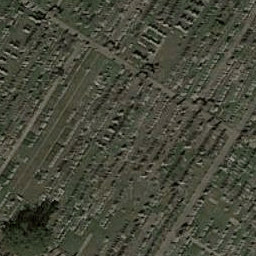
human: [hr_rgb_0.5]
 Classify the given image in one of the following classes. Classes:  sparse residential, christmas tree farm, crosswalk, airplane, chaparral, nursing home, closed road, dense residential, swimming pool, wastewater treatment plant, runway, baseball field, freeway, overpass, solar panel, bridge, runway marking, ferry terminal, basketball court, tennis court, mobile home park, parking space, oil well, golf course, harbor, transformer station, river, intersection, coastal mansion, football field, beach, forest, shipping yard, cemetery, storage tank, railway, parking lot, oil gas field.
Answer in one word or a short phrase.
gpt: cemetery